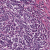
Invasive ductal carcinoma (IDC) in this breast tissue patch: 1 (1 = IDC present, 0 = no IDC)